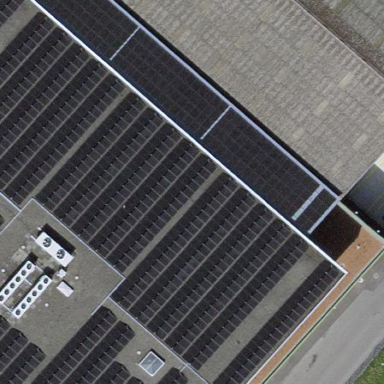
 consisting of solar photovoltaic panels."